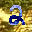
Label: 2